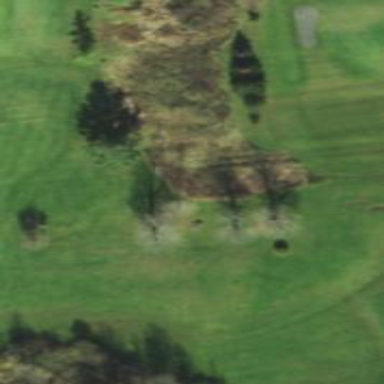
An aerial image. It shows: Golf rough area.